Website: walmart
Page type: billing-address
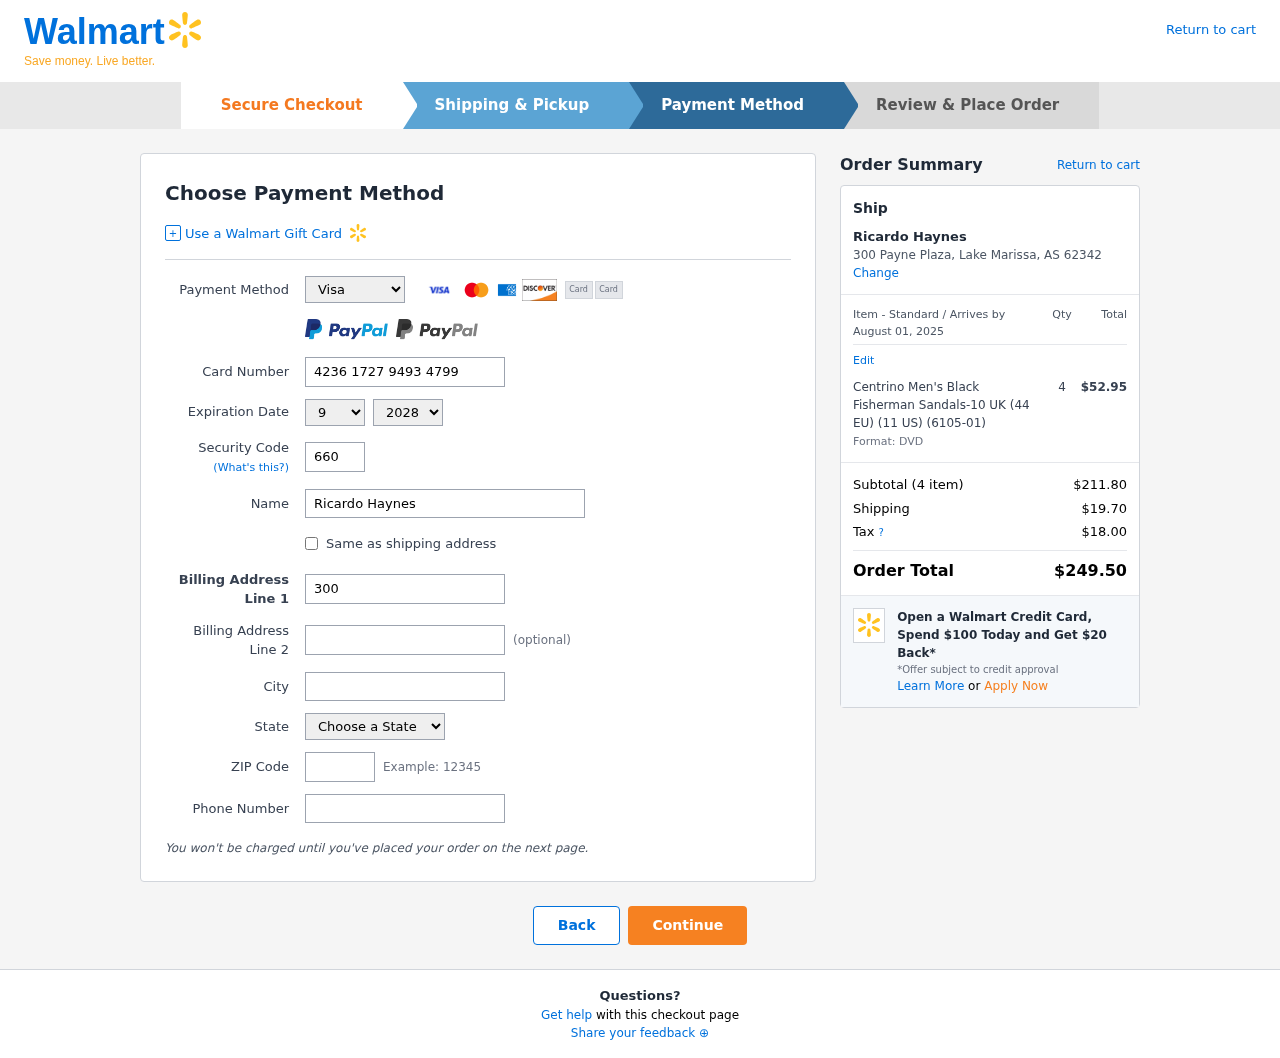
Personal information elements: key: PII_CARD_CVV
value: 660
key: PII_CARD_EXPIRY_MONTH
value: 09
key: PII_CARD_EXPIRY_YEAR
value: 28
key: PII_CARD_NUMBER
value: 4236 1727 9493 4799
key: PII_CARD_TYPE
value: Visa
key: PII_CITY
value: Lake Marissa
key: PII_CITY_STATE_ZIP
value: Lake Marissa, AS 62342
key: PII_FULLNAME
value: Ricardo Haynes
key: PII_PHONE
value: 4818312376
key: PII_POSTCODE
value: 62342
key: PII_STATE
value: AS
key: PII_STREET
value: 300 Payne Plaza
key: PII_FULLNAME2
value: Ricardo Haynes
Product elements: key: PRODUCT1_NAME
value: Centrino Men's Black Fisherman Sandals-10 UK (44 EU) (11 US) (6105-01)
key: PRODUCT1_PRICE
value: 52.95
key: PRODUCT1_QUANTITY
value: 4
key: PRODUCT1_DESC
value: Format: DVD
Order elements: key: ORDER_DELIVERY_DATE
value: August 01, 2025
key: ORDER_NUM_ITEMS
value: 4
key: ORDER_SUBTOTAL
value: $211.80
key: ORDER_SHIPPING_COST
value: $19.70
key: ORDER_TAX
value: $18.00
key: ORDER_TOTAL
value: $249.50